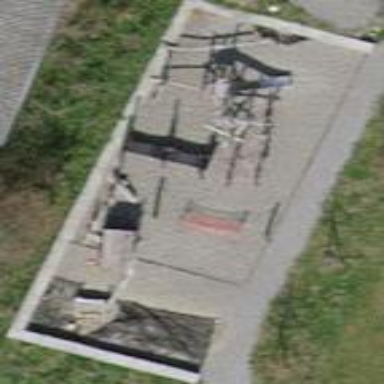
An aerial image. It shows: Playground area for leisure land.